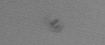
Label: detritus